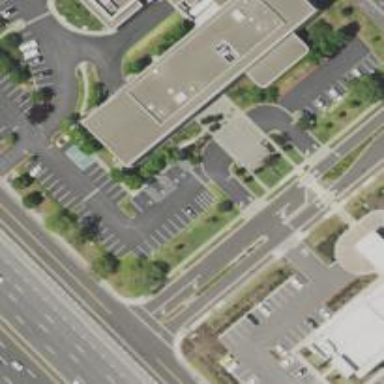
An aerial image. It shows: Parking space is available.